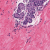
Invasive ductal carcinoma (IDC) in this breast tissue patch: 0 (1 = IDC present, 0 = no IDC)